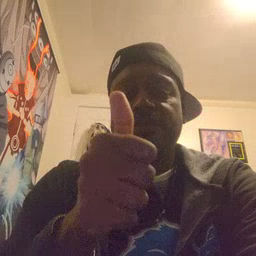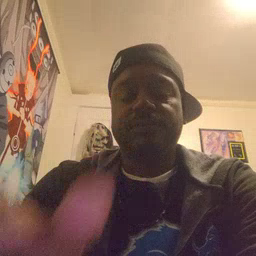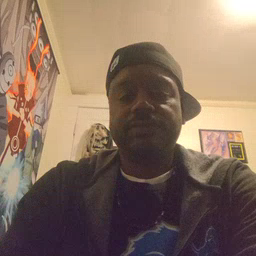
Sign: yourself